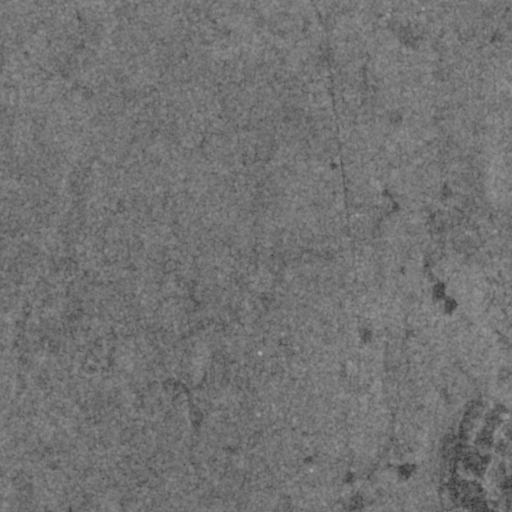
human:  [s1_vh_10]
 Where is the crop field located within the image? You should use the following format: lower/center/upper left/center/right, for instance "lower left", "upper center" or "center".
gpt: The crop field is located in the lower right of the image.
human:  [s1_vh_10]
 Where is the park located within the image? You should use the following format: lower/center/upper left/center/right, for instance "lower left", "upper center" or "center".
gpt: The park is located in the lower right of the image.
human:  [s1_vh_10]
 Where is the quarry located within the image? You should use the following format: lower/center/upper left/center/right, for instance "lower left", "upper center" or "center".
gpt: The quarry is located in the lower right of the image.
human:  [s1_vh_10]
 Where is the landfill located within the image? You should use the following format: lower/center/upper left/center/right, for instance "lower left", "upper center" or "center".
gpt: There is no landfill in the image.

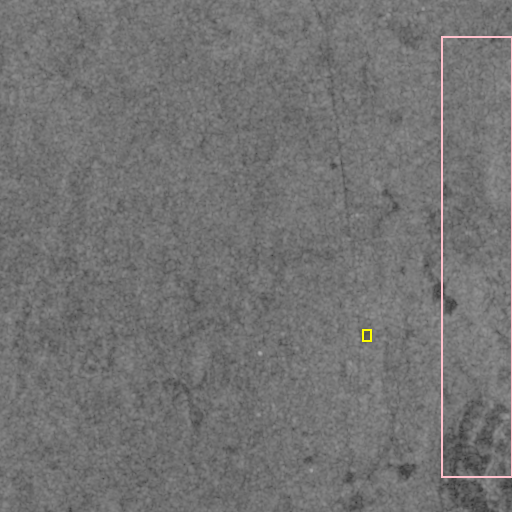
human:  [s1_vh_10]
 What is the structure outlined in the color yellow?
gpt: The structure outlined in yellow is a park.
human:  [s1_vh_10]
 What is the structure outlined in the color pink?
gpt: The structure outlined in pink is a quarry.
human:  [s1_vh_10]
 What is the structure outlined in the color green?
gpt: There is no green outline.